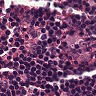
Metastatic tissue present: no